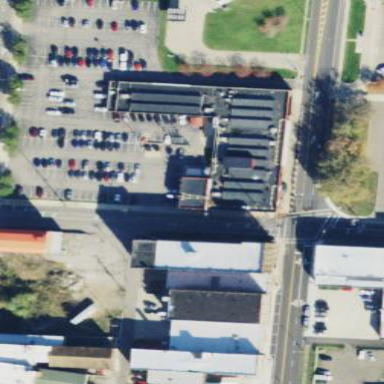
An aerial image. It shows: Commercial building.